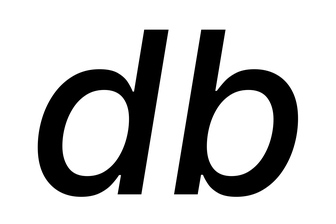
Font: Inter-Italic_Medium_Italic